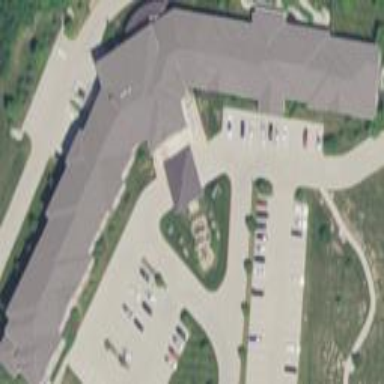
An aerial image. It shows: Nursing home building.